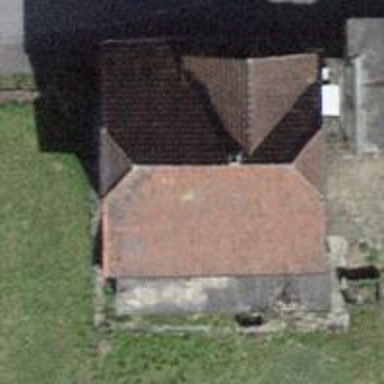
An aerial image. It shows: Building with tiled roof.